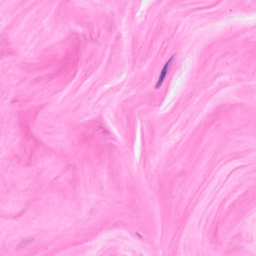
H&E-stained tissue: Breast